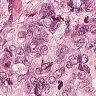
Metastatic tissue present: yes